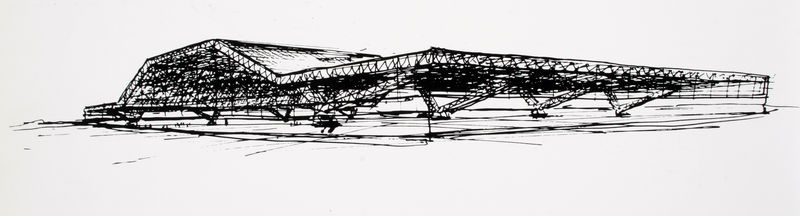
Titel: Entwurfsskizze für Großflugzeughallen
Künstler: Konrad Wachsmann
Schlagwörter: weiß, grau, schwarz, skizze, stützen, zeichnung, dach, gebäude, architektur, flach, gitter, studie, fläche, grafik, graphik, linien, fabrik, platz, unterstand, striche, halle, tusche, überdachung, gerüst, kohle, schraffur, schwarzweiß, entwurf, konstruktion, plan, pavillon, stahl, träger, raster, hangar, flughafen, durchlässig, befahrbart, durchfahrbar, querformqat, sützen